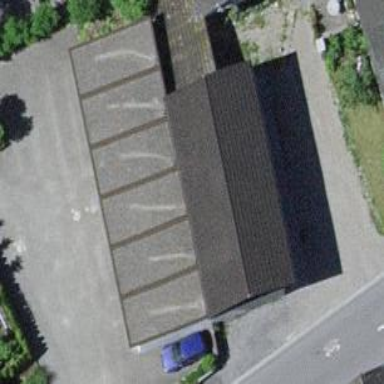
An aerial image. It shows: Group of garages.